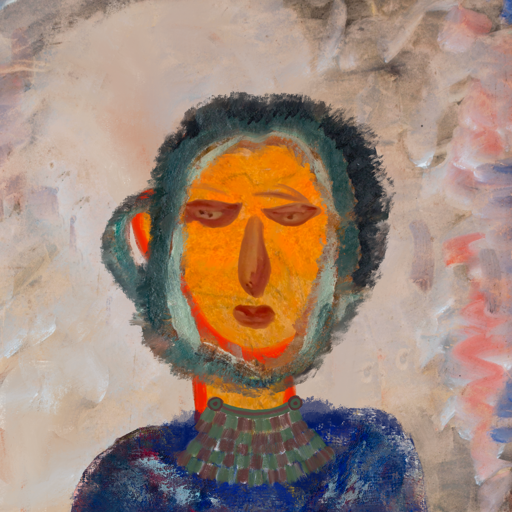
Background: Roy_Bahadur, Head And Neck Front: Sisters, Face Front: Pious_Lady, Bust: Irani, Hair Front: Boggyland, Head Accessory: Blank, Second Necklace: After_Raid, Necklace: Blank, Baby: Blank